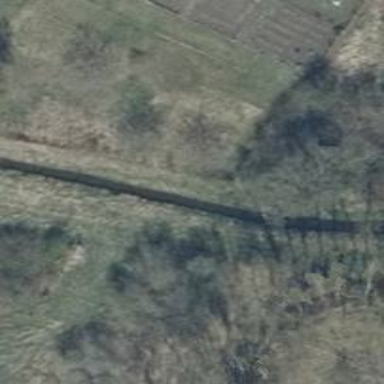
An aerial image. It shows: Grass track with grade 5 tracktype.